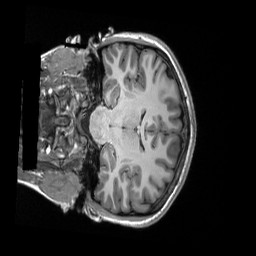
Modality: T1w
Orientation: coronal
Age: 21